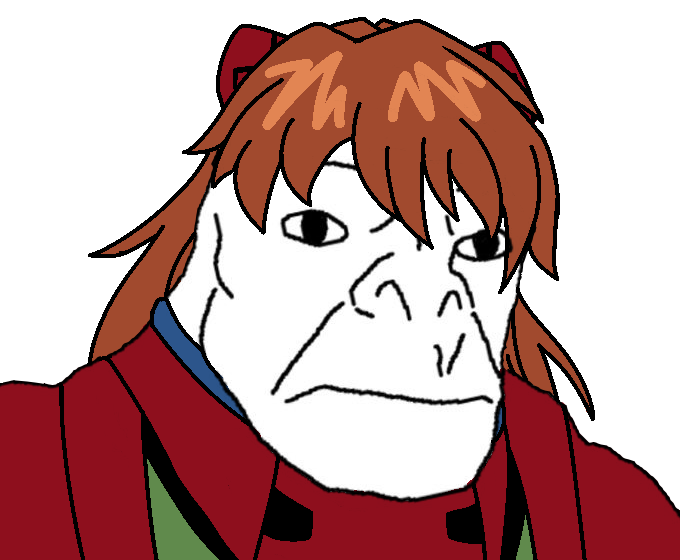
Label: 5_Craig